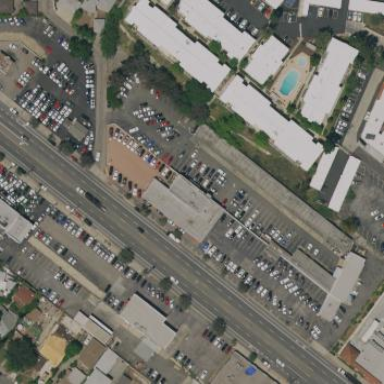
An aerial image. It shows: Commercial building.